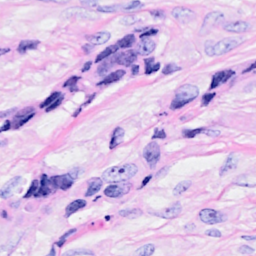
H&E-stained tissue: Breast